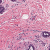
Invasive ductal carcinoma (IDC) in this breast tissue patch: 0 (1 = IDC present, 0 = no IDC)